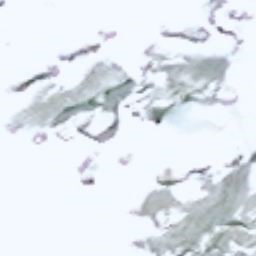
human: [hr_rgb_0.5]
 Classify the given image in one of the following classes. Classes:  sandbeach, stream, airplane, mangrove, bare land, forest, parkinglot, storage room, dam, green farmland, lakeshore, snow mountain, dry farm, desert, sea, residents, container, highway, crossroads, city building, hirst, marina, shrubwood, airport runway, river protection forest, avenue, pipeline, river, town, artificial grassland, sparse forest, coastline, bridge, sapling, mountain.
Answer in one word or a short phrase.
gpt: snow mountain